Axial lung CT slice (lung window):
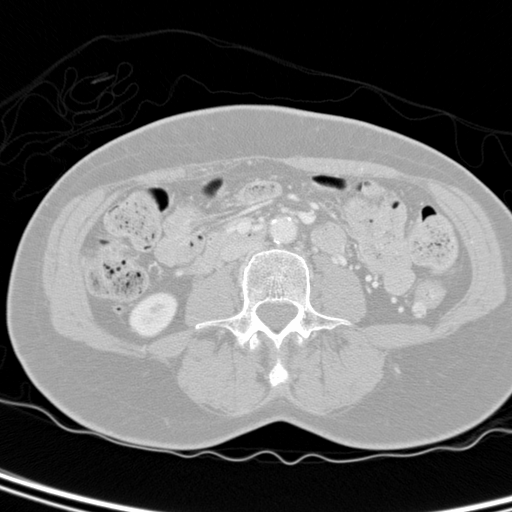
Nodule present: no